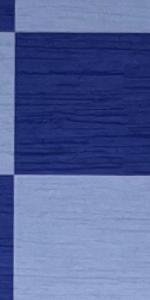
Label: Empty